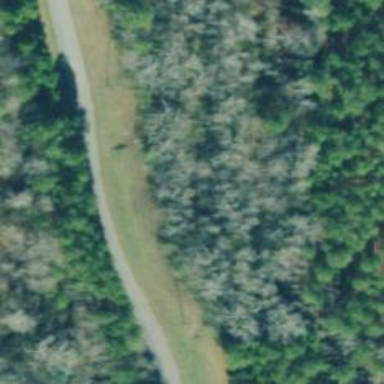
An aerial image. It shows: Secondary road.